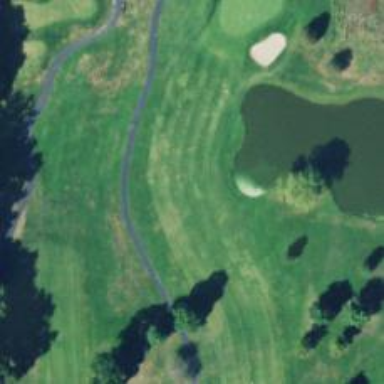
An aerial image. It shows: Golf hole.